Field crop: maize
Growth stage: 2
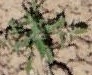
Species: atriplex